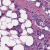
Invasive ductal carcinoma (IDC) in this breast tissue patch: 1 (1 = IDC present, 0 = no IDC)